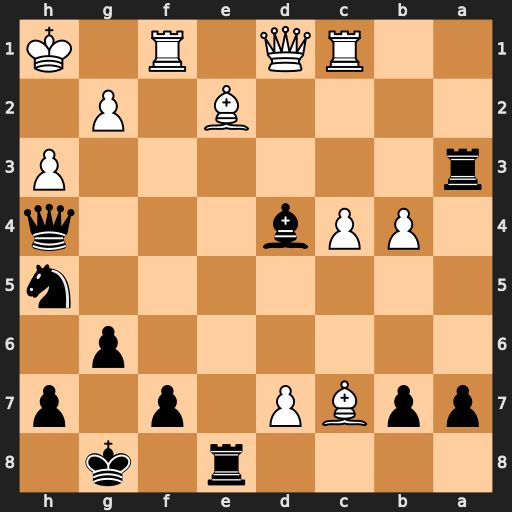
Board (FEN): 4r1k1/ppBP1p1p/6p1/7n/1PPb3q/r6P/4B1P1/2RQ1R1K
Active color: b
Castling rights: -
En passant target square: -
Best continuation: Rxh3+ gxh3 Qxh3+ Bh2 Ng3#